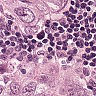
Metastatic tissue present: yes